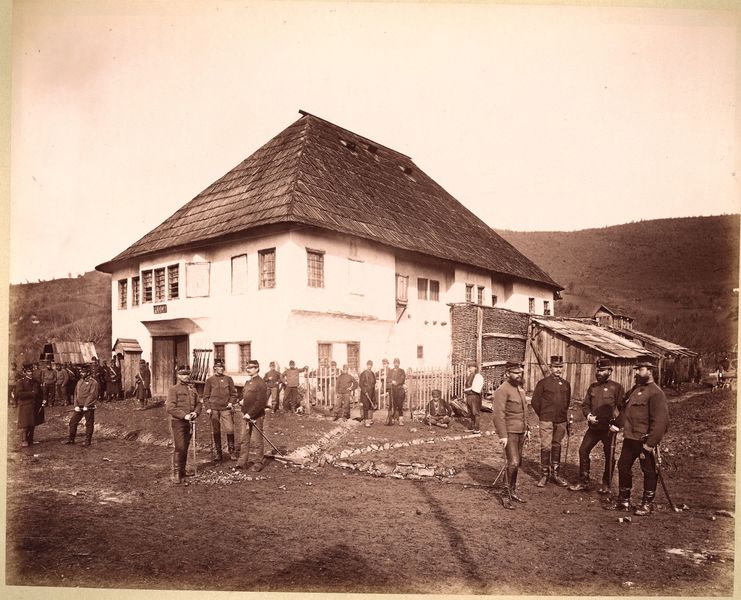
Titel: Ploca-Hán
Künstler: Josef Löwy
Standort: Wien
Institution: Albertina, Wien
Schlagwörter: himmel, mann, schatten, weiß, menschen, fenster, holz, männer, schwarz, tür, dach, gebäude, haus, weg, wiese, zaun, gespräch, zylinder, alt, anzug, bart, mütze, mützen, wand, steine, hügel, gitter, hütte, personen, wald, arbeit, schuppen, garten, fassade, hang, hof, sepia, arbeiter, krieg, kaiser, soldaten, warten, jacket, gruppen, foto, fotografie, erker, geflecht, polizei, schwert, säbel, uniform, soldat, degen, stiefel, schlamm, armee, heer, photo, walmdach, unform, brennholz, gewehre, schindel, matsch, formation, roof, wachhäuschen, kuk, dreiergruppe, beard, hill, house, boots, building, hat, fence, soldiers, sword, windows, soldier, talking, remise, shadow, k&k, soldaten uniform